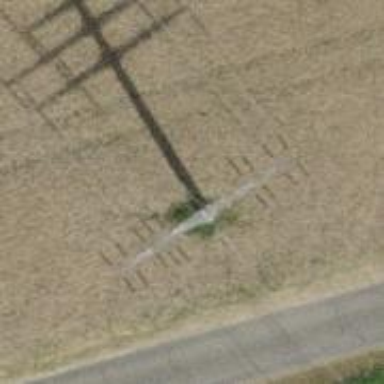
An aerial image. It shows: Concrete power pole.